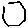
Label: hexagon